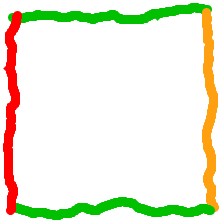
Shape: square